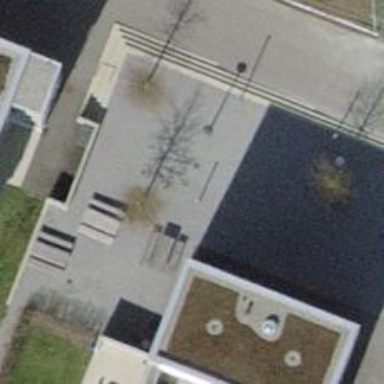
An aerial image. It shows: Picnic table located in leisure land area.